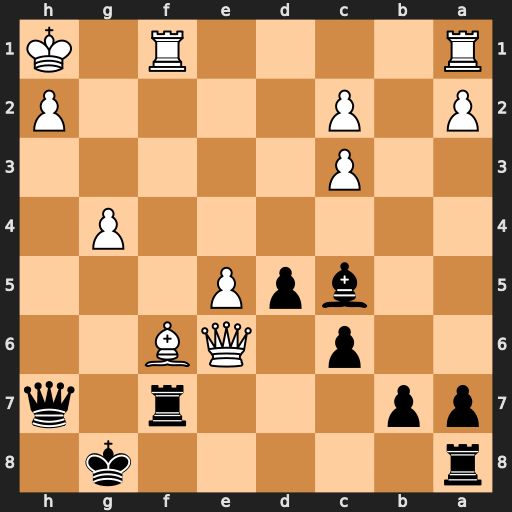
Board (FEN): r5k1/pp3r1q/2p1QB2/2bpP3/6P1/2P5/P1P4P/R4R1K
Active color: b
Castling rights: -
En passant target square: -
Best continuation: Qe4+ Rf3 Qxf3#